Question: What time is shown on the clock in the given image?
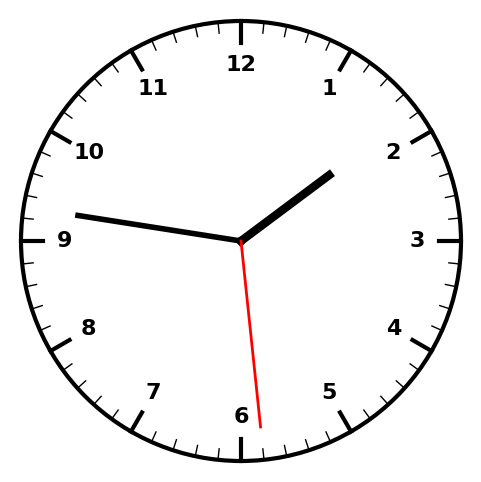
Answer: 01:46:29